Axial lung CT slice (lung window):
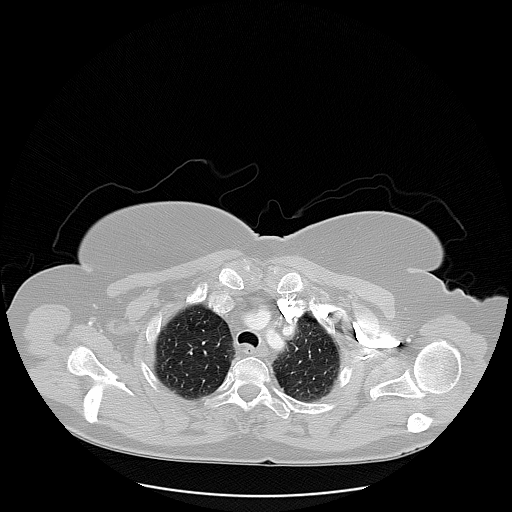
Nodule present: no